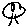
Label: tree